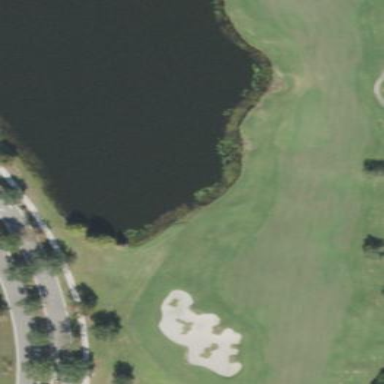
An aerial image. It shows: Golf fairway surrounded by grass.